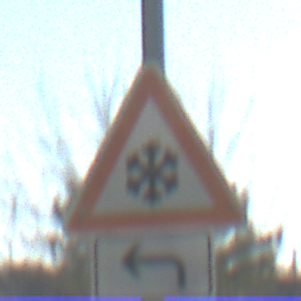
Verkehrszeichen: SchneeOderEisglaette
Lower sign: RichtungsangabeDurchPfeile2
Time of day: MorningAfternoon
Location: Outdoor (Suburban)
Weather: Clear
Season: NotSpecified
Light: Natural